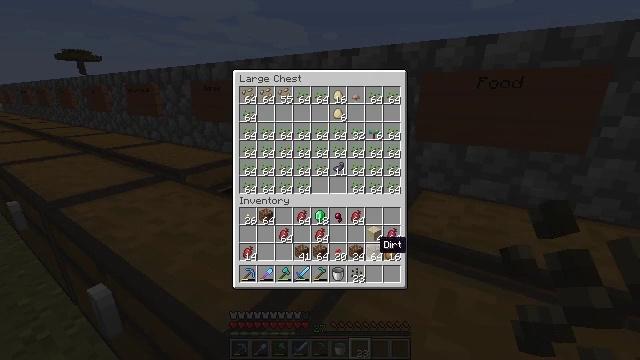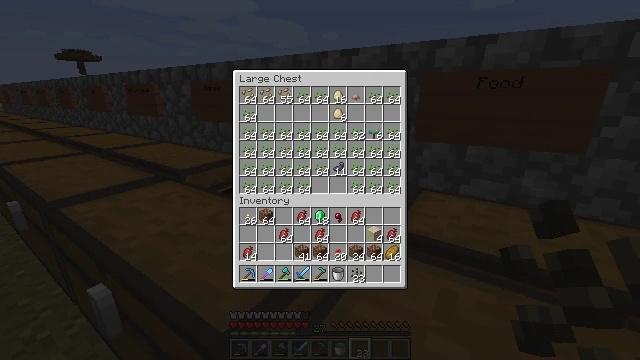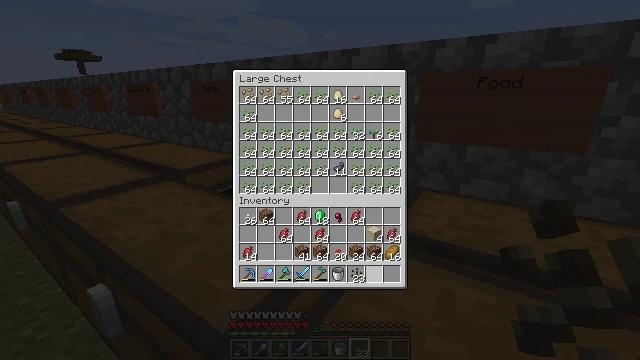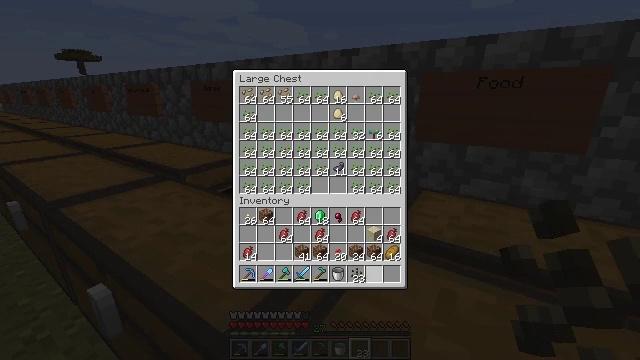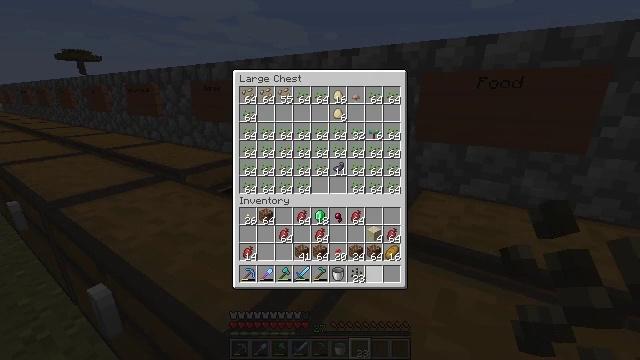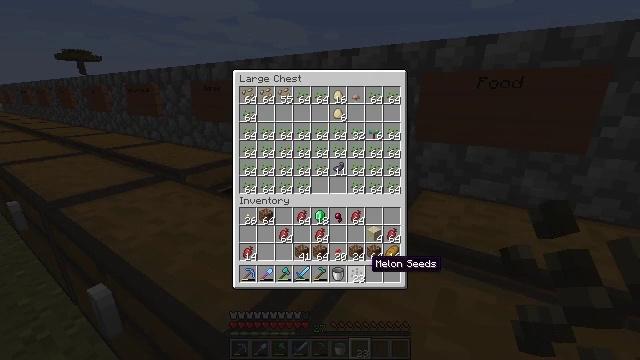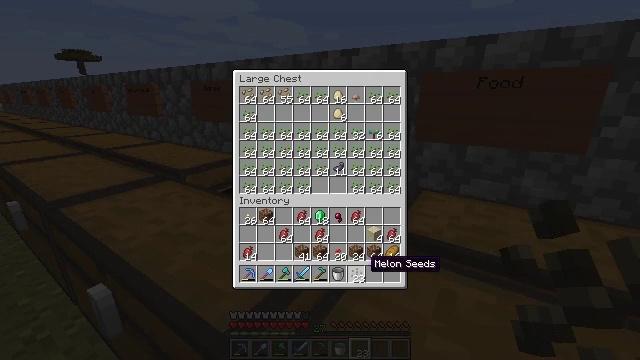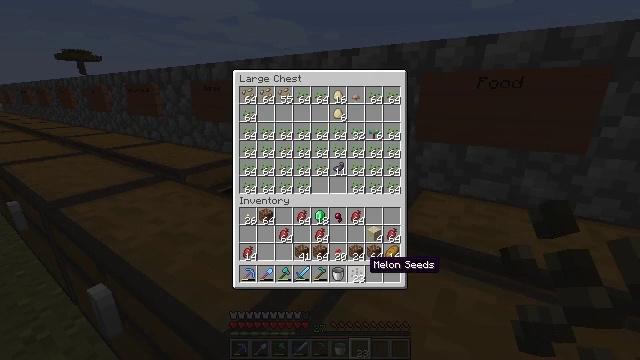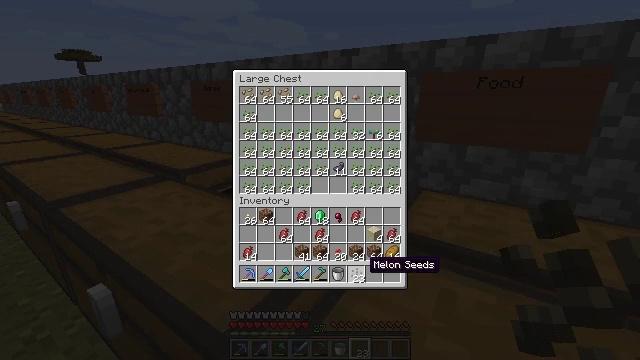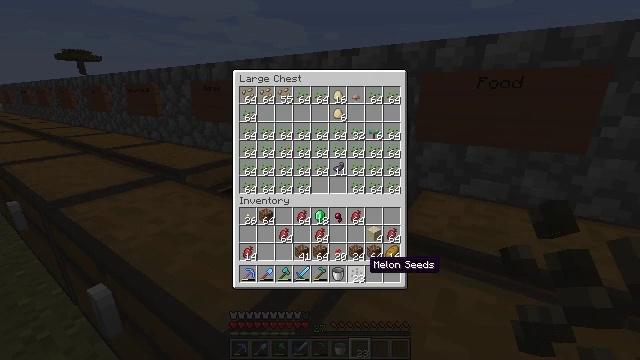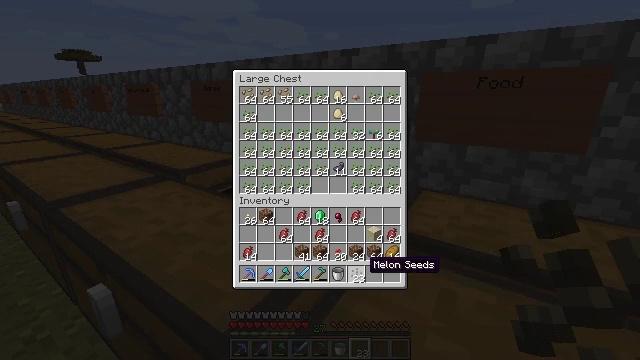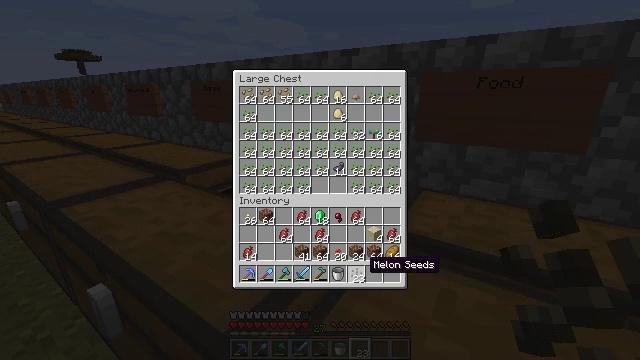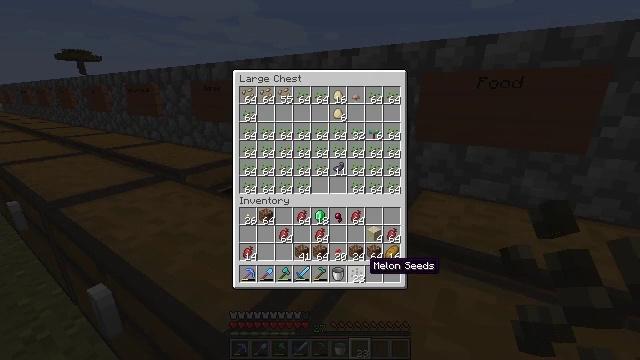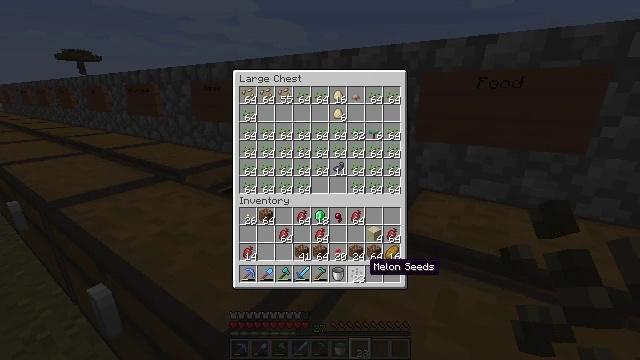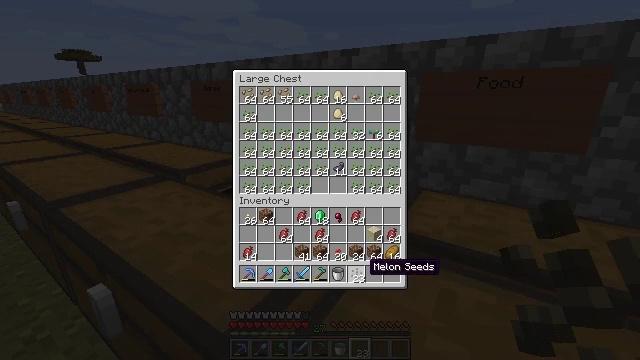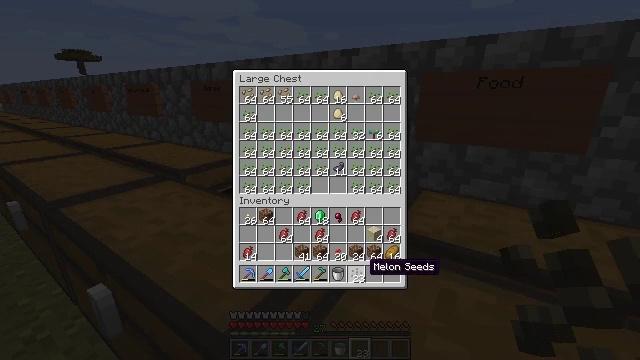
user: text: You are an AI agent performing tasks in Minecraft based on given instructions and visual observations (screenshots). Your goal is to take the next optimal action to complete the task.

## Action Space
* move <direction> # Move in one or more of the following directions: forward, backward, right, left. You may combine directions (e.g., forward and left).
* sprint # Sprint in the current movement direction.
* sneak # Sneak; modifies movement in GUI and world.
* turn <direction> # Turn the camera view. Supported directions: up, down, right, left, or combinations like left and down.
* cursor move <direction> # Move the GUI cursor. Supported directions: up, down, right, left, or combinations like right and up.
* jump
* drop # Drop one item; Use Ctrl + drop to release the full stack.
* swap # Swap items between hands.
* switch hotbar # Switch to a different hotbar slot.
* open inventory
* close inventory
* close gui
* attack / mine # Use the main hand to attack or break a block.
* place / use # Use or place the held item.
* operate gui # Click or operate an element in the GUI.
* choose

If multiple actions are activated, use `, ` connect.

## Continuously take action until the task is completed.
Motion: motion action
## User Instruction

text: Break the pumpkin to collect it.
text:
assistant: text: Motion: sneak, cursor move down
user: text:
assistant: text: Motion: sneak
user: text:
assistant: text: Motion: sneak
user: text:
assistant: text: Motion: sneak
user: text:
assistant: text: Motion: sneak
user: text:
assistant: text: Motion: sneak
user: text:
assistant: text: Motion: sneak
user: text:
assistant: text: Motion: sneak
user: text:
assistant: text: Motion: sneak
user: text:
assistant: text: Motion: sneak
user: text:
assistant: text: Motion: sneak
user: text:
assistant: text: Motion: sneak
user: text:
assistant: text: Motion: sneak
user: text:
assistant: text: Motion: sneak
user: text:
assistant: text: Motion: sneak
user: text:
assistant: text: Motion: sneak
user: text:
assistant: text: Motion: sneak
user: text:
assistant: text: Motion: sneak
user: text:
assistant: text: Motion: sneak
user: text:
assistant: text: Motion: sneak
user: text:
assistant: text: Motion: sneak, operate gui
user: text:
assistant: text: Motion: sneak, operate gui
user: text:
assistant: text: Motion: sneak, operate gui
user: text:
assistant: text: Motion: sneak, operate gui
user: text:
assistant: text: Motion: sneak
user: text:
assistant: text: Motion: sneak
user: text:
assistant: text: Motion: sneak
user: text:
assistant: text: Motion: sneak, cursor move up
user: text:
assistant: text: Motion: sneak, cursor move up
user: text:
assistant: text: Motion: sneak, cursor move up